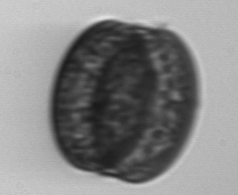
Label: Coscinodiscus